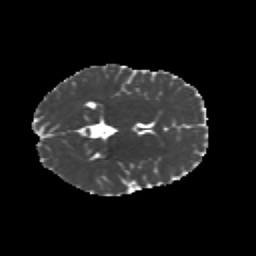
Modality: MD
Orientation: axial
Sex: female
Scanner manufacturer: siemens
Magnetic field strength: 3 T
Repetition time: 5 s
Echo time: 0.071 s